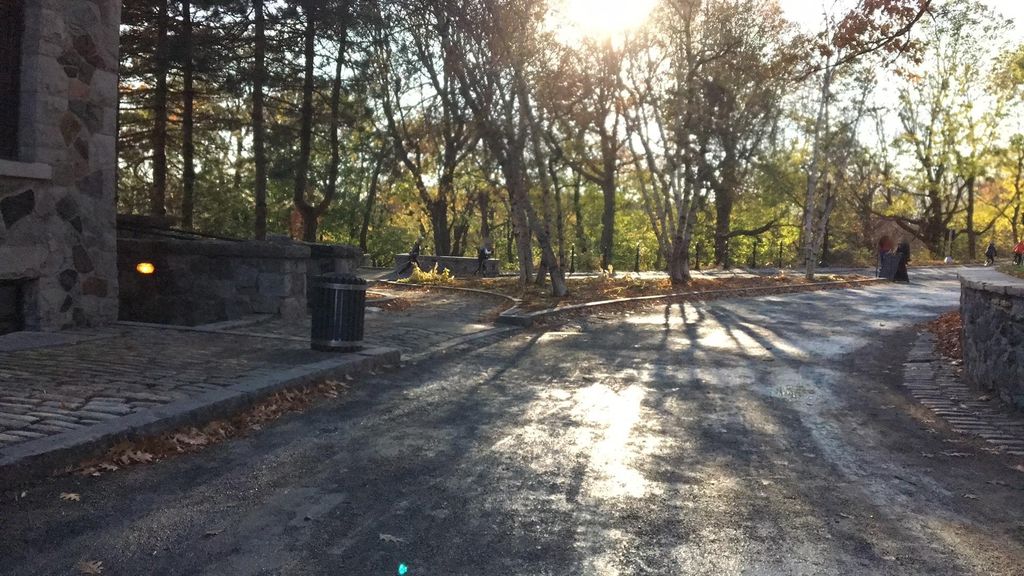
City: montreal